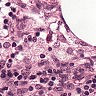
Metastatic tissue present: no